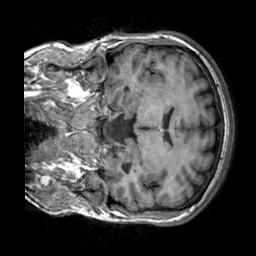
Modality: T1w
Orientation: coronal
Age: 35
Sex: male
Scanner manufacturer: siemens
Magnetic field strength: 3 T
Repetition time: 2.3 s
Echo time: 0.00303 s